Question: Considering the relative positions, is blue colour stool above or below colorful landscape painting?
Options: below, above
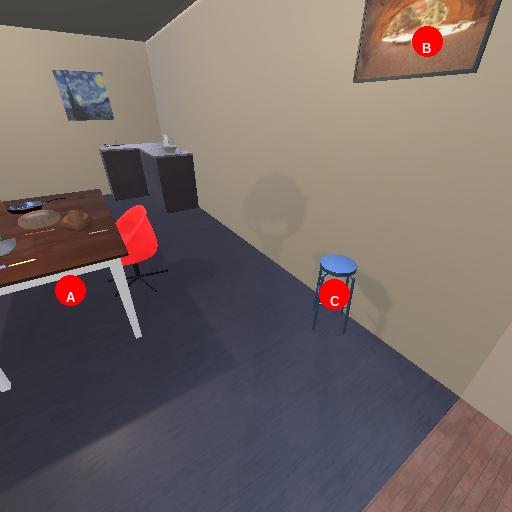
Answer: below